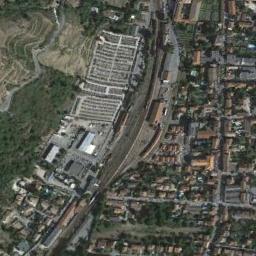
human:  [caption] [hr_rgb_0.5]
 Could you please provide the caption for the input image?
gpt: The railway station has some railways and makeshift houses and a residential area is next to the railway station .

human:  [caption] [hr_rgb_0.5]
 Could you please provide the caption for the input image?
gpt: There are many buildings of different shapes beside the railway station .

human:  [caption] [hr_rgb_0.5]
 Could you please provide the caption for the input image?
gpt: A nice suburban railway station .

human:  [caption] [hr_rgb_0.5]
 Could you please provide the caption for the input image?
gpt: The railway station is next to some buildings and trees .

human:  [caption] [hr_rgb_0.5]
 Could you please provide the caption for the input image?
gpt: There are many buildings and green trees around the railway station .